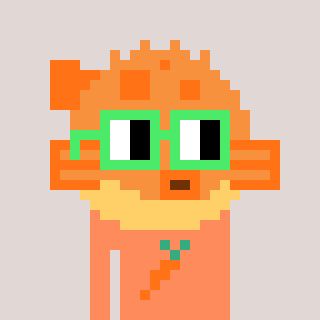
a pixel art character with square light green glasses, a pufferfish-shaped head and a peachy-colored body on a warm background